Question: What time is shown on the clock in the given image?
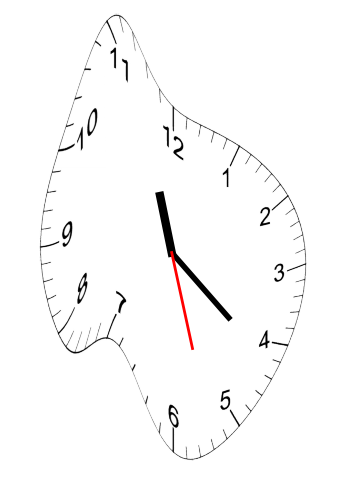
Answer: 11:21:27